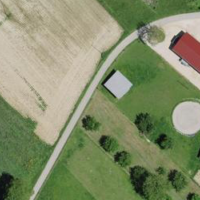
EUNIS habitat code: 25
Species observed at this site:
Linaria vulgaris